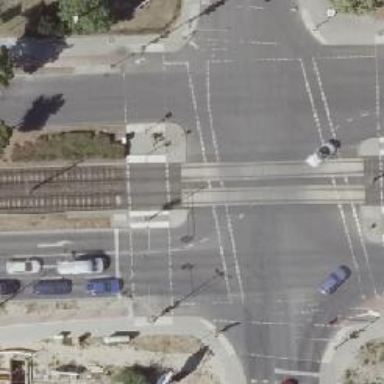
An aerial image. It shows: Tram crossing on the railway.